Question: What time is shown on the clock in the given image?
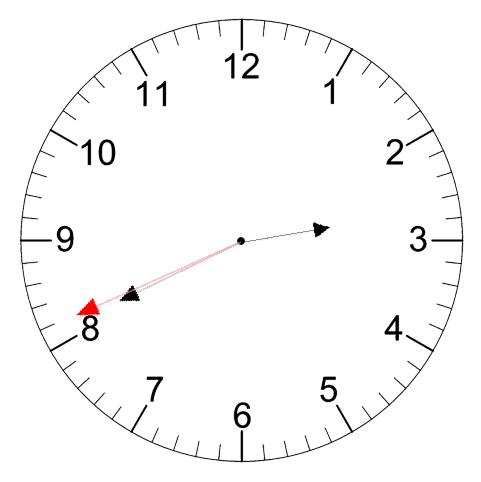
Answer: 02:40:41